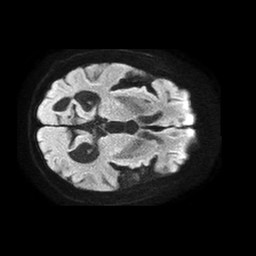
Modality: TRACE
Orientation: axial
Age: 82
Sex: female
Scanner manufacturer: philips
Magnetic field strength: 1.5 T
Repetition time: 4.6 s
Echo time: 0.08631 s